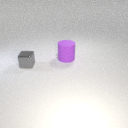
large purple rubber cylinder to the right of small gray metal cube